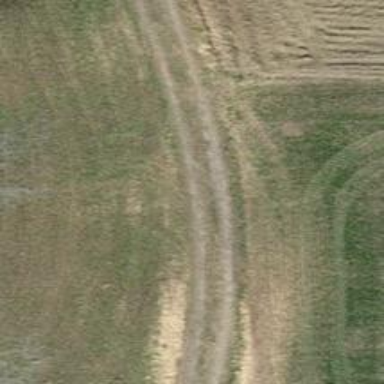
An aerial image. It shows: Track with pebblestone surface. The tracktype is grade4.